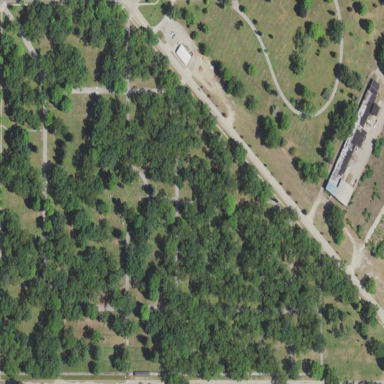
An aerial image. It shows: Cemetery.